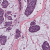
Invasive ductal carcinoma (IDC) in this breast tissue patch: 1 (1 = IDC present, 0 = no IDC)